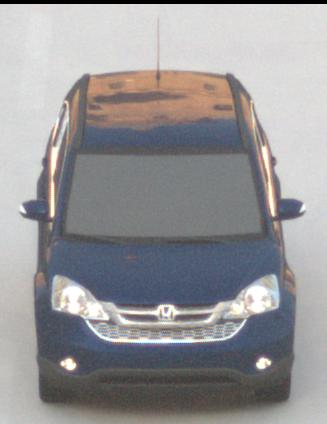
Make: Honda
Model: CR-V
Detailed model: CR-V (III) (04/10 - 10/12)
Model produced from: 2010
Model produced until: 2012
Doors: 5
Color: blue
Road condition: dry road
Daytime: sunrise or sunset
Contrast: low contrast